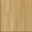
Piece: xx